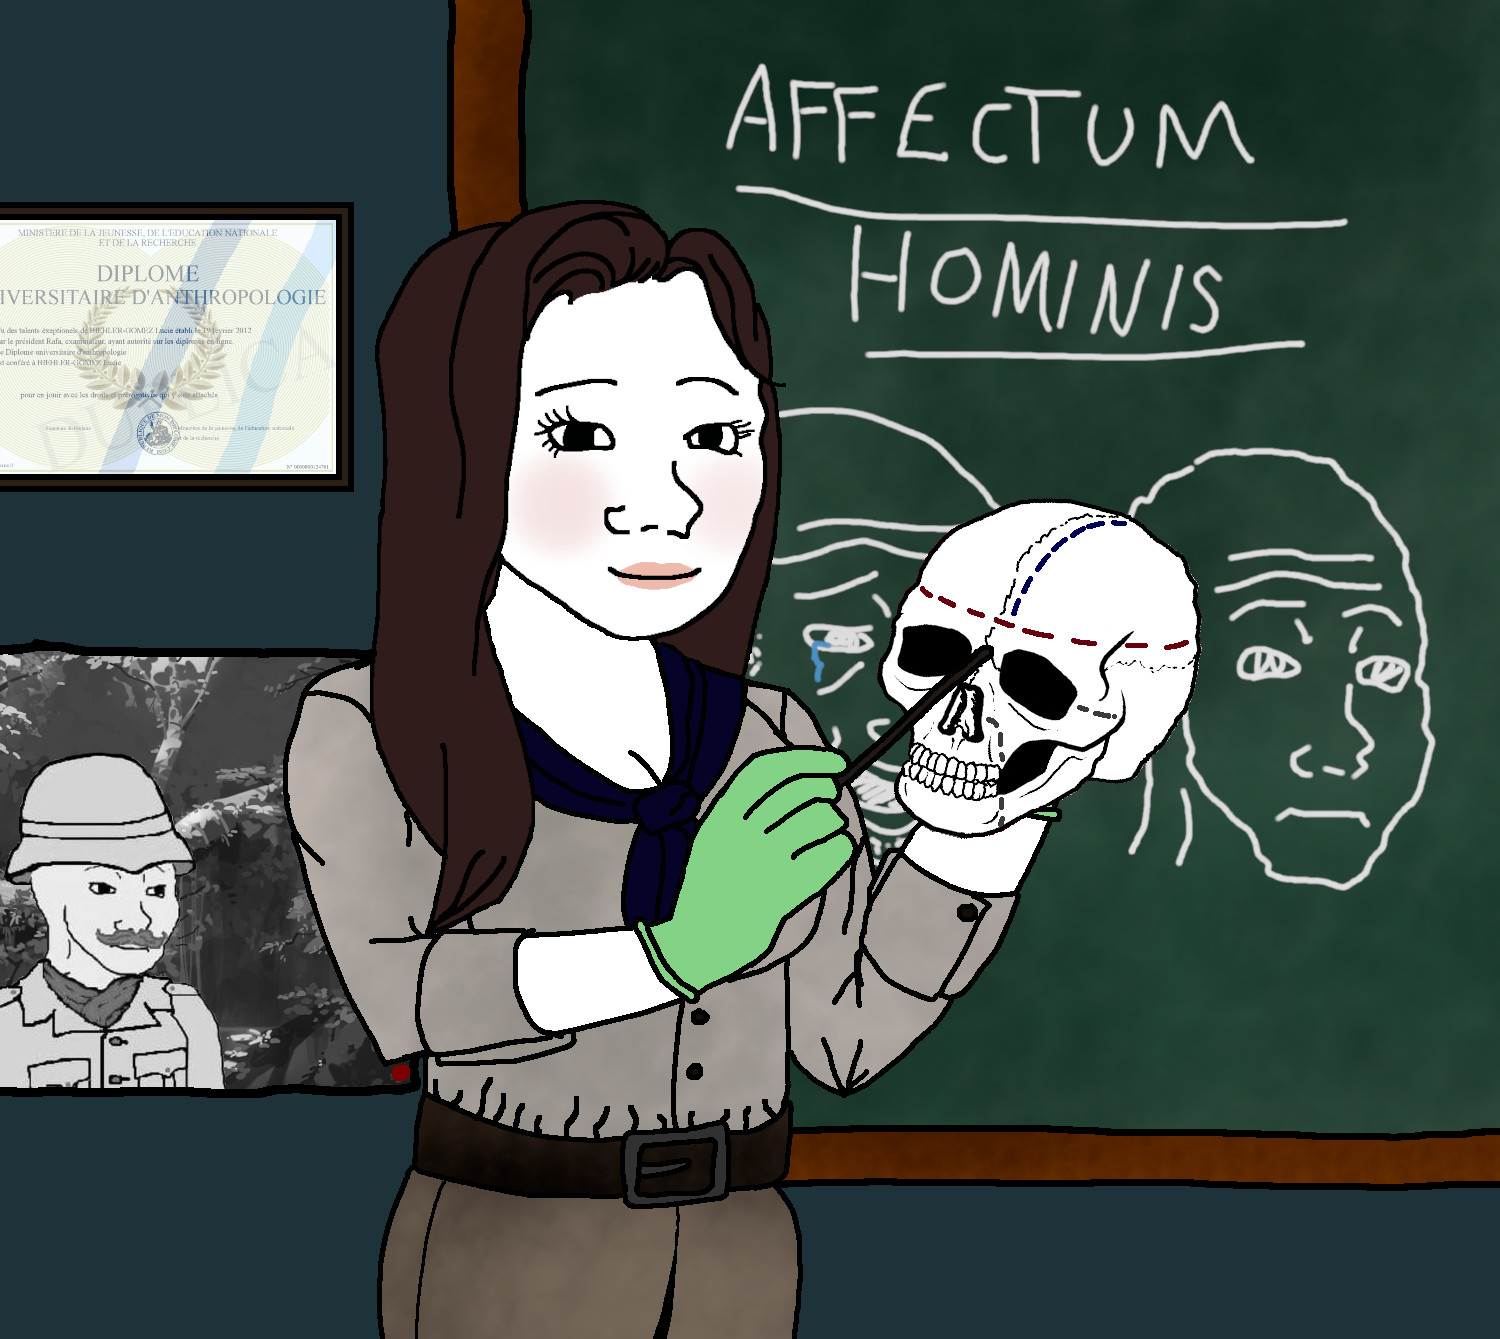
Label: 5_Wojak_with_Background